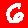
Digit: 6